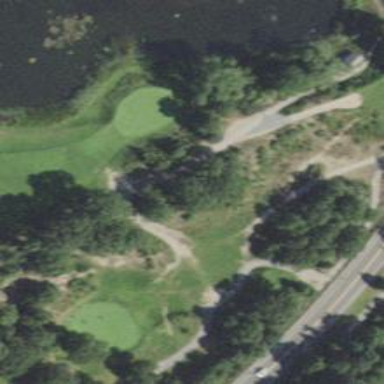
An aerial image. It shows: Pathway for golfing.